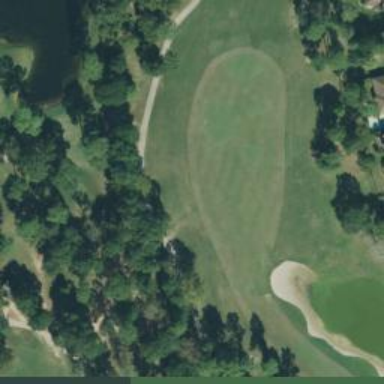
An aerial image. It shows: View of golf hole.